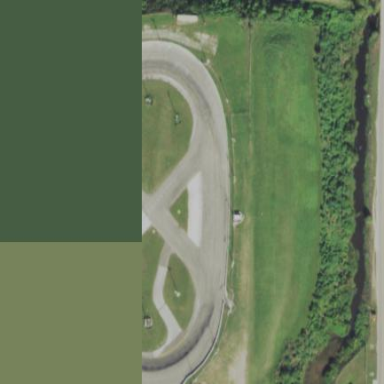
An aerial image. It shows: Raceway for motor sports.